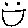
Label: smiley face